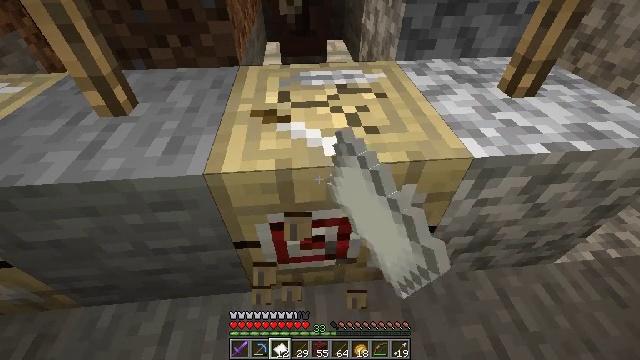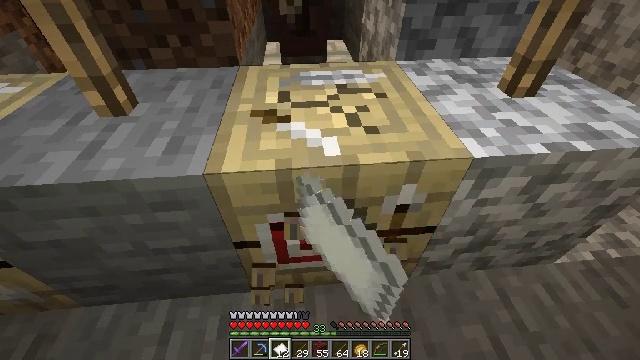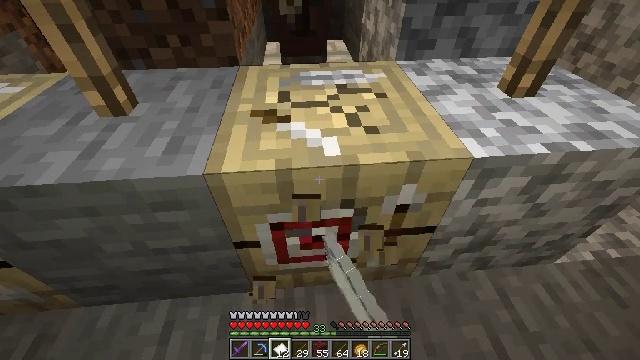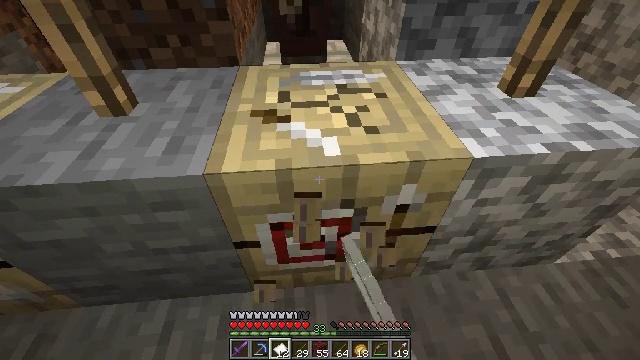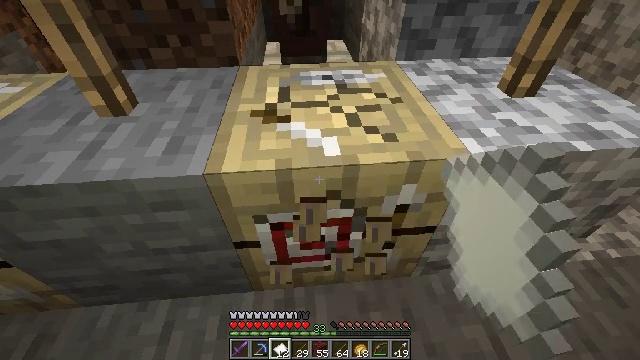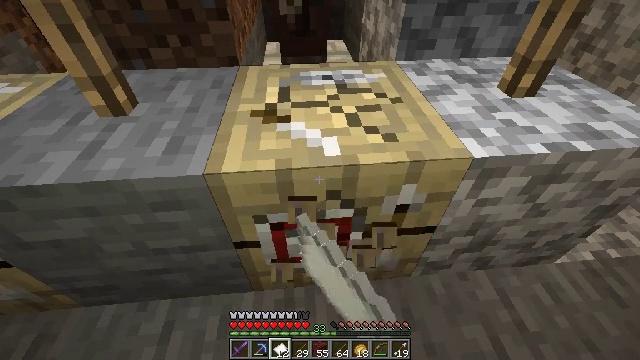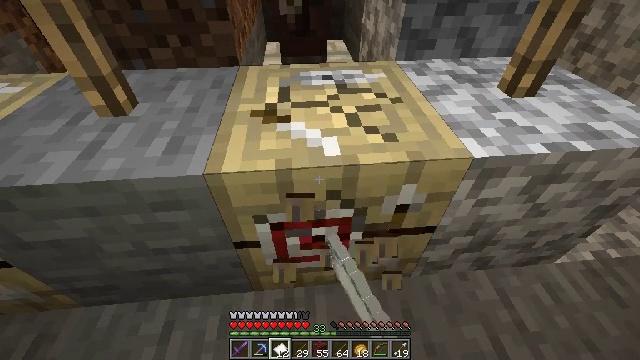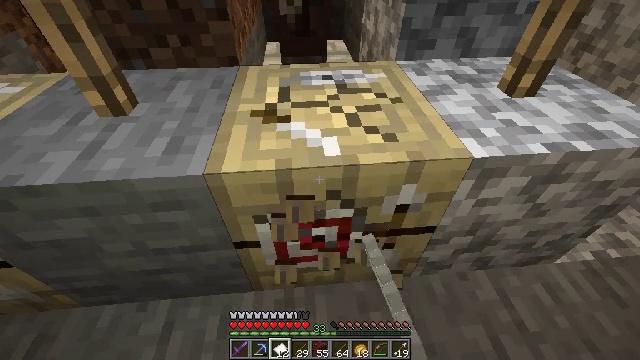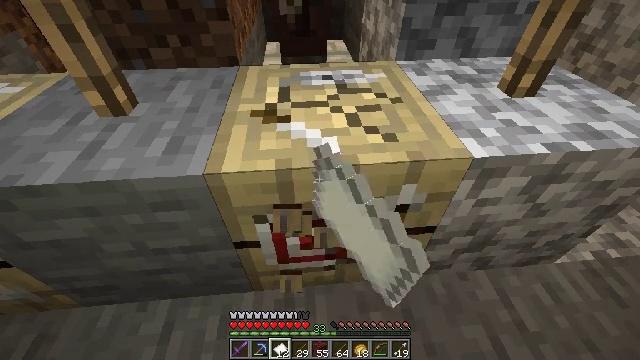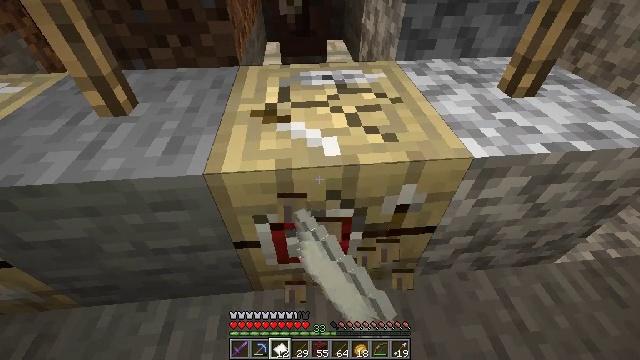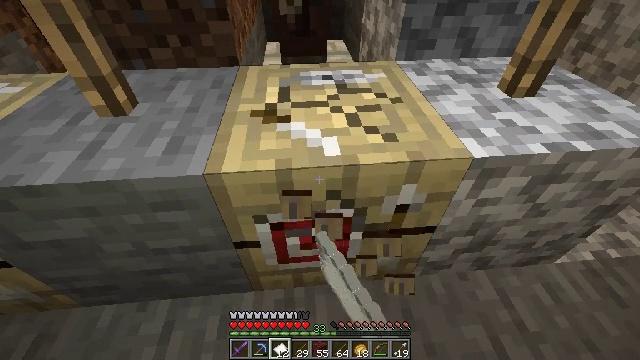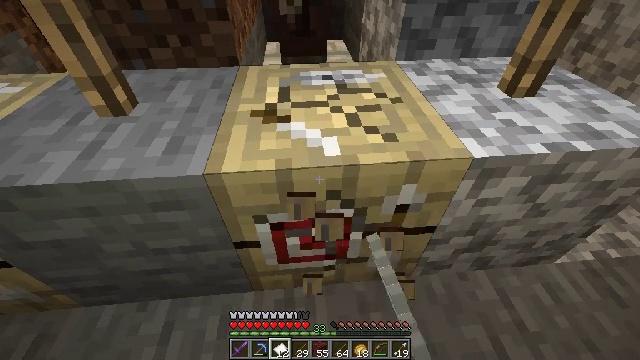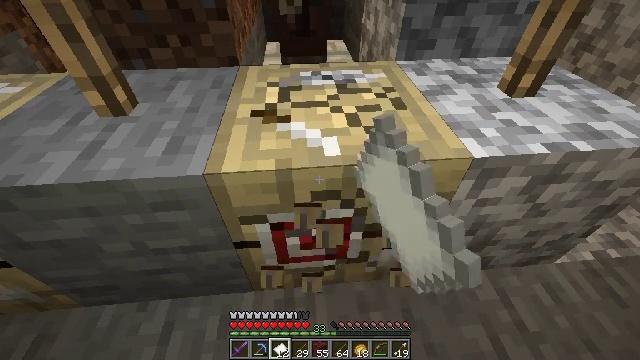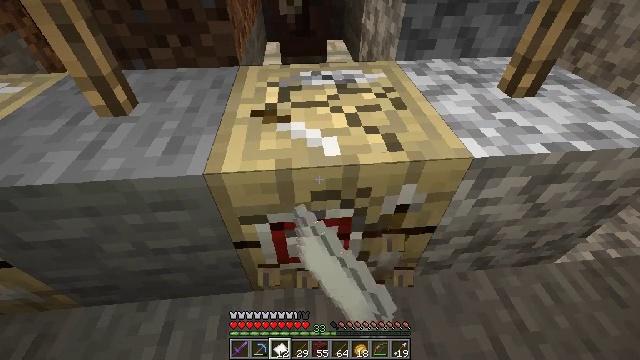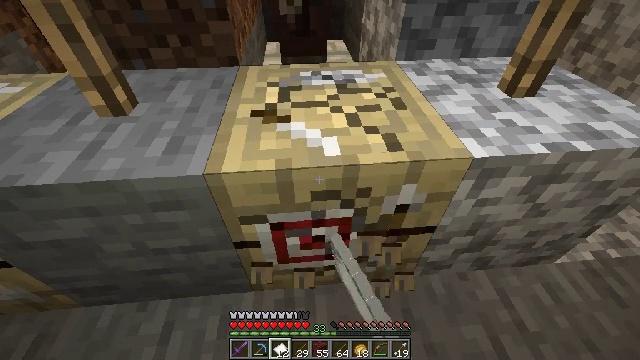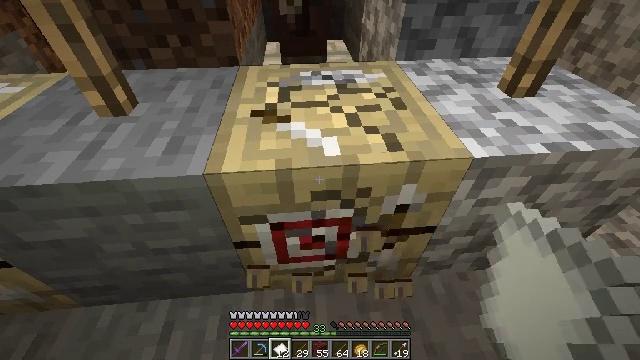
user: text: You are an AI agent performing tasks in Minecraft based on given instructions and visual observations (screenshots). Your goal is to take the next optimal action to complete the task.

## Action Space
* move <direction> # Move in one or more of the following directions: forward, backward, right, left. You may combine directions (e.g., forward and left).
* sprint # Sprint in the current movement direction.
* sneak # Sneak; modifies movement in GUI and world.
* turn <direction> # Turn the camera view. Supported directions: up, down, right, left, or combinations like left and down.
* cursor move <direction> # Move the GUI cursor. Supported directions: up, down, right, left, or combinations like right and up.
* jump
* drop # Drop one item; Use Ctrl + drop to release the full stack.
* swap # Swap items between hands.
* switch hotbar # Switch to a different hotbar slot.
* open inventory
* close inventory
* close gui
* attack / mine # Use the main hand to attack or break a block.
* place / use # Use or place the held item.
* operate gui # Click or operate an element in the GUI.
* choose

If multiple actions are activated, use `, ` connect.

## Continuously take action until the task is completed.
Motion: motion action
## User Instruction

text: Left click on the fletching table to mine it.
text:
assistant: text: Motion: attack / mine
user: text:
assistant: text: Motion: attack / mine
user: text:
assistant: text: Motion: attack / mine
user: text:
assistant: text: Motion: attack / mine
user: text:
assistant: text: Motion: attack / mine
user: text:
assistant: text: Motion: attack / mine
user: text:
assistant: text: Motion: attack / mine
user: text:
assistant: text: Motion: attack / mine
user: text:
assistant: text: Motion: attack / mine
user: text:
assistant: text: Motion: attack / mine
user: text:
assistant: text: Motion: attack / mine
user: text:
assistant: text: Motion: attack / mine
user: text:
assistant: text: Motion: attack / mine
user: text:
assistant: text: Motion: attack / mine
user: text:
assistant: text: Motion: attack / mine
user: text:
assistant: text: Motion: attack / mine
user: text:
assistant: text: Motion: attack / mine
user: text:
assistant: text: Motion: attack / mine
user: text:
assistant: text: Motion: attack / mine
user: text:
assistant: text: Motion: attack / mine
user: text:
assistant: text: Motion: attack / mine
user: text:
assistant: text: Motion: attack / mine
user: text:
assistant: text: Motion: attack / mine
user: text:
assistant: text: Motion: attack / mine
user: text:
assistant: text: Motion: attack / mine
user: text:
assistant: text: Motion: attack / mine
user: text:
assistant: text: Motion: attack / mine
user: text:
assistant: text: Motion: attack / mine
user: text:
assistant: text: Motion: attack / mine
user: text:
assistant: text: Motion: attack / mine